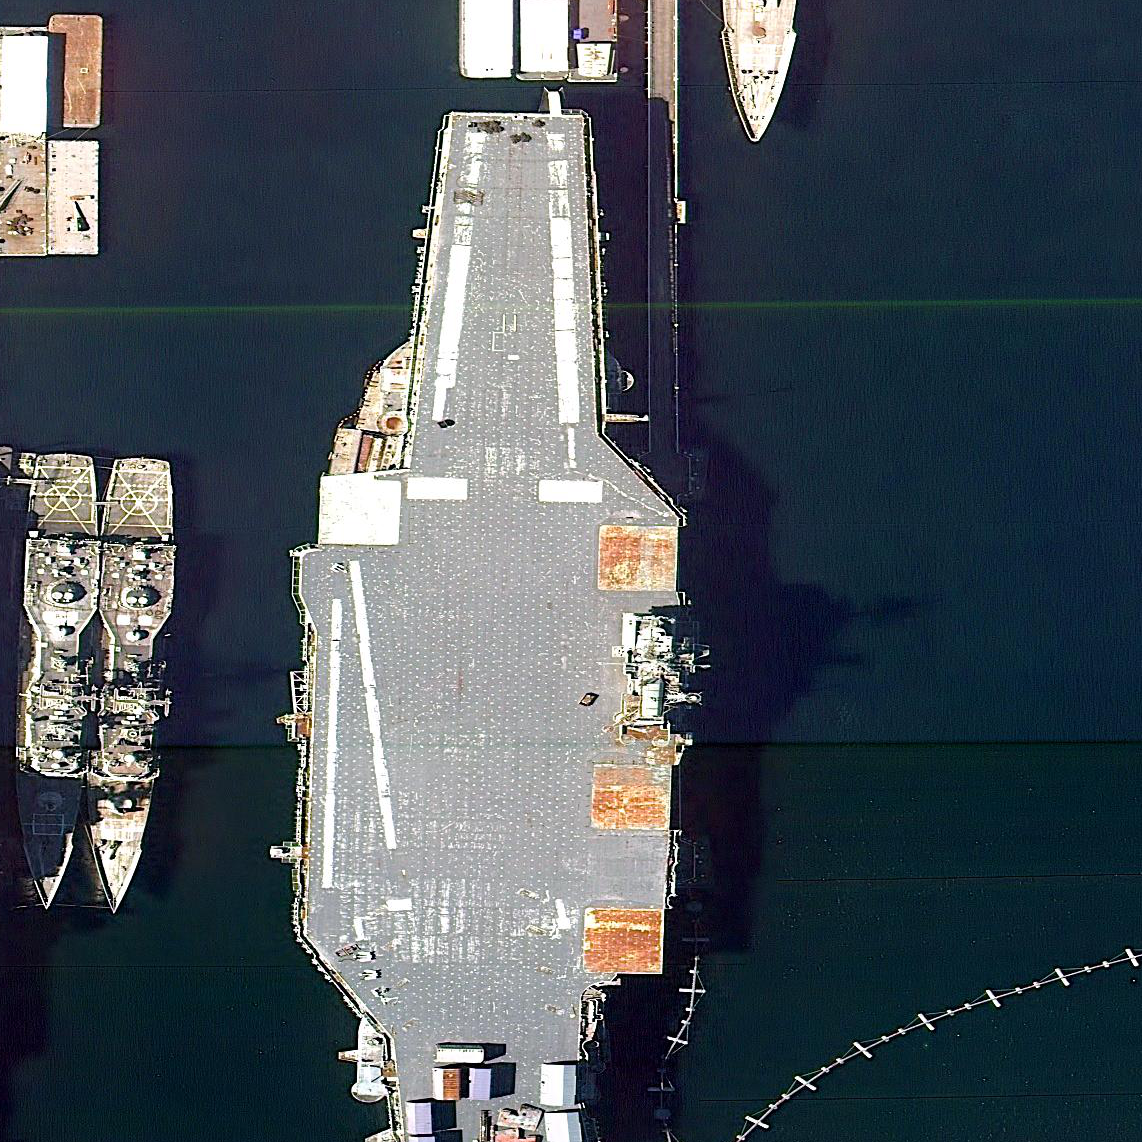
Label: aircraft_carrier